Question: I have successfully installed PEAR and MDB2 on my .
But when i am trying to run example code given by MDB2, i am getting error (In attached image)
Also Restarted Wamp server many times after installation.
> Warning: 'require(MDB2.php)': failed to open stream: No such file or directory in 'E:\wamp\www\pear_project\examples\example_php5.php' on line 8Fatal error: 'require()': Failed opening required 'MDB2.php' ('include_path='.;C:\php\pear'') in 'E:\wamp\www\pear_project\examples\example_php5.php' on line 8
is default modified by during installation.
'''
;***** Added by go-pear
include_path=".;E:\wampin\php\php5.4.12\pear"
;*****
'''

'''
<?php
/**************************************/
/* a nice php5 only show case of MDB2 */
/**************************************/
require 'MDB2.php';
// the database needs to be created manually beforehand
$dsn = array(
'phptype' => 'mysql',
'username' => 'root',
# 'phptype' => 'mysql',
# 'username' => 'root',
'password' => '',
'hostspec' => 'localhost',
'database' => 'driver_test',
);
#$dsn = 'sqlite:///:memory:';
// create MDB2 instance
$mdb2 = MDB2::factory($dsn);
if (MDB2::isError($mdb2)) {
die($mdb2->getMessage());
}
// set the default fetchmode
$mdb2->setFetchMode(MDB2_FETCHMODE_ASSOC);
$fields = array(
'id' => array(
'type' => 'integer',
'unsigned' => true,
'autoincrement' => true,
),
'somename' => array(
'type' => 'text',
'length' => 12,
),
'somedate' => array(
'type' => 'date',
),
);
$table = 'sometable';
// create a table
// since we are on php5 we can use the magic __call() method to:
// - load the manager module: $mdb2->loadModule('Manager', null, true);
// - redirect the method call to the manager module: $mdb2->manager->createTable('sometable', $fields);
$mdb2->mgCreateTable($table, $fields);
$query = "INSERT INTO $table (somename, somedate) VALUES (:name, :date)";
// parameters:
// 1) the query (notice we are using named parameters, but we could also use ? instead
// 2) types of the placeholders (either keyed numerically in order or by name)
// 3) MDB2_PREPARE_MANIP denotes a DML statement
$stmt = $mdb2->prepare($query, array('text', 'date'), MDB2_PREPARE_MANIP);
if (MDB2::isError($stmt)) {
die($stmt->getMessage());
}
// load Date helper class
MDB2::loadFile('Date');
$stmt->execute(array('name' => 'hello', 'date' => MDB2_Date::mdbToday()));
// get the last inserted id
echo 'last insert id: ';
var_dump($mdb2->lastInsertId($table, 'id'));
$stmt->execute(array('name' => 'world', 'date' => '2005-11-11'));
// get the last inserted id
echo 'last insert id: ';
var_dump($mdb2->lastInsertId($table, 'id'));
// load Iterator implementations
MDB2::loadFile('Iterator');
$query = 'SELECT * FROM '.$table;
// parameters:
// 1) the query
// 2) true means MDB2 tries to determine the result set type automatically
// 3) true is the default and means that internally a MDB2_Result instance should be created
// 4) 'MDB2_BufferedIterator' means the MDB2_Result should be wrapped inside an SeekableIterator
$result = $mdb2->query($query, true, true, 'MDB2_BufferedIterator');
// iterate over the result set
foreach ($result as $row) {
echo 'output row:<br>';
var_dump($row);
}
// call drop table, since dropTable is not implemented in our instance
// but inside the loaded Manager module __call() will find it there and
// will redirect the call accordingly
// we could also have done:
// $mdb2->manager->dropTable($table); or
// $mdb2->mgDropTable($table);
$mdb2->dropTable($table);
?>
'''
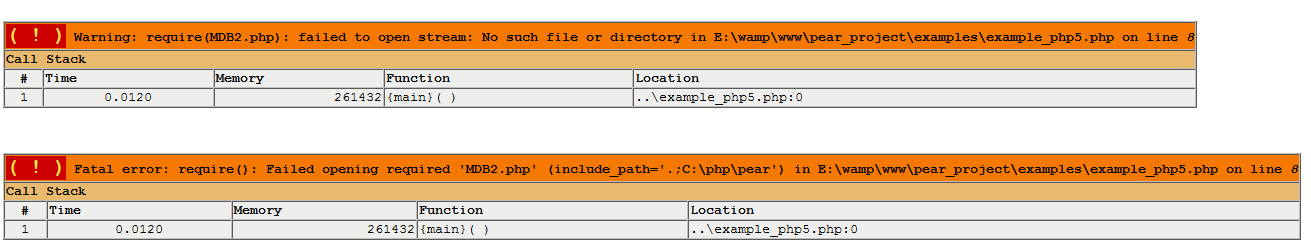
Answer: I have solved this problem.
uninstall old WAMP and delete the rest wamp folder.
Then Fresh Install WAMP and PEAR.
Modify environment variable with the PHP folder path.
There is another php.ini in
Modify 'php.ini' with the same include path
'''
;***** Added by go-pear
include_path=".;E:\wampin\php\php5.4.12\pear"
;*****
'''
Install the Database Package MDB2,
and restart server.